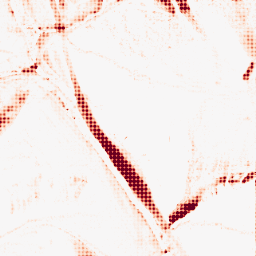
Category: morphological
Decomposition family: morphological_ellipse
Decomposition parameters: operation: opening
width: 10
height: 30
Upsampling method: sinc_blackman
Upsampling parameters: scale: 8
kernel_size: 8
Upsampling scale: 8